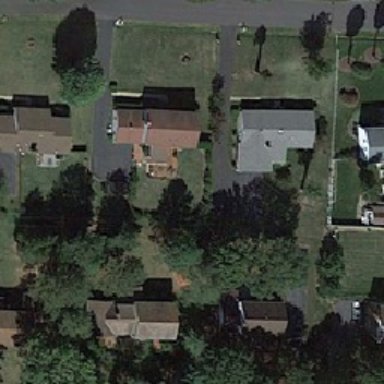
The red house is next to the grey house .